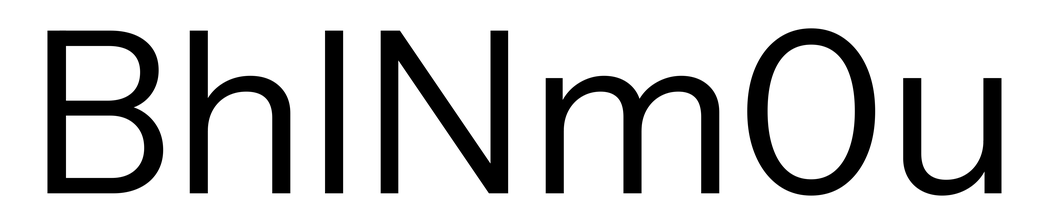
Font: InstrumentSans_Regular